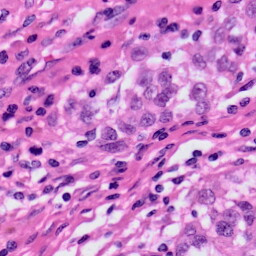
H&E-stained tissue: Skin